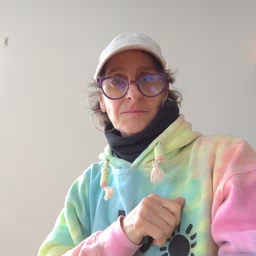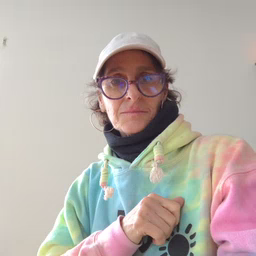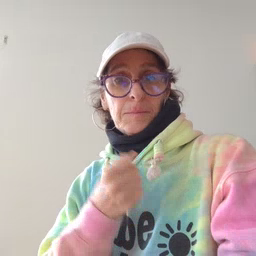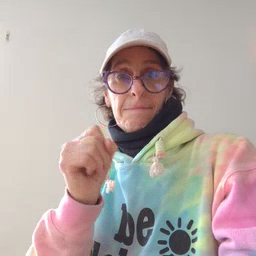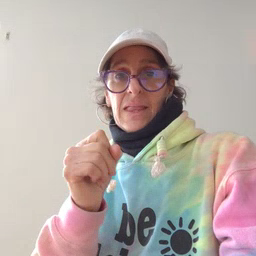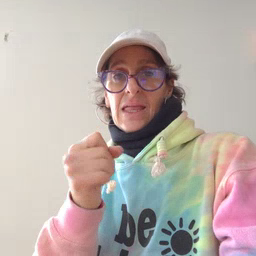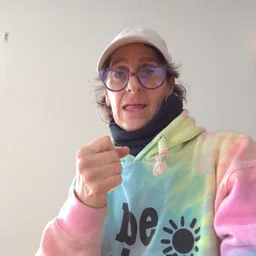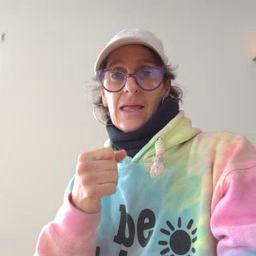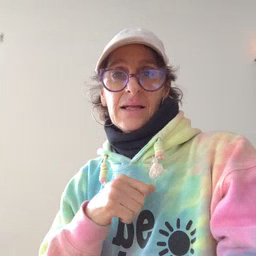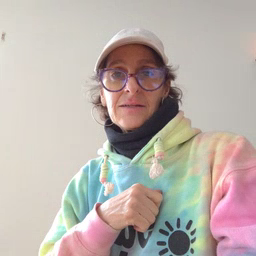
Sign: make